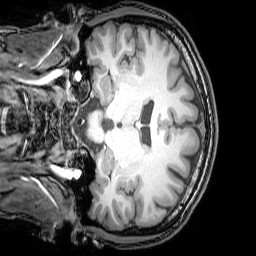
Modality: T1w
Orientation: coronal
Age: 21
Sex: male
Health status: healthy
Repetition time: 0.081 s
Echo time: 0.037 s